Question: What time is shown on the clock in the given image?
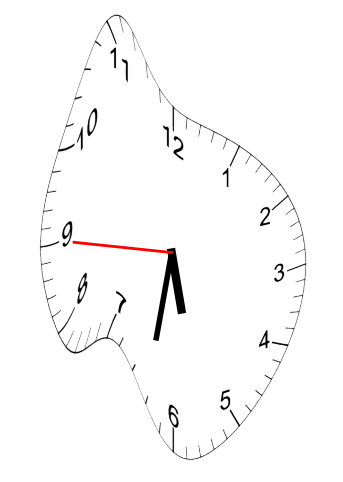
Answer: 05:31:45